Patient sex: M
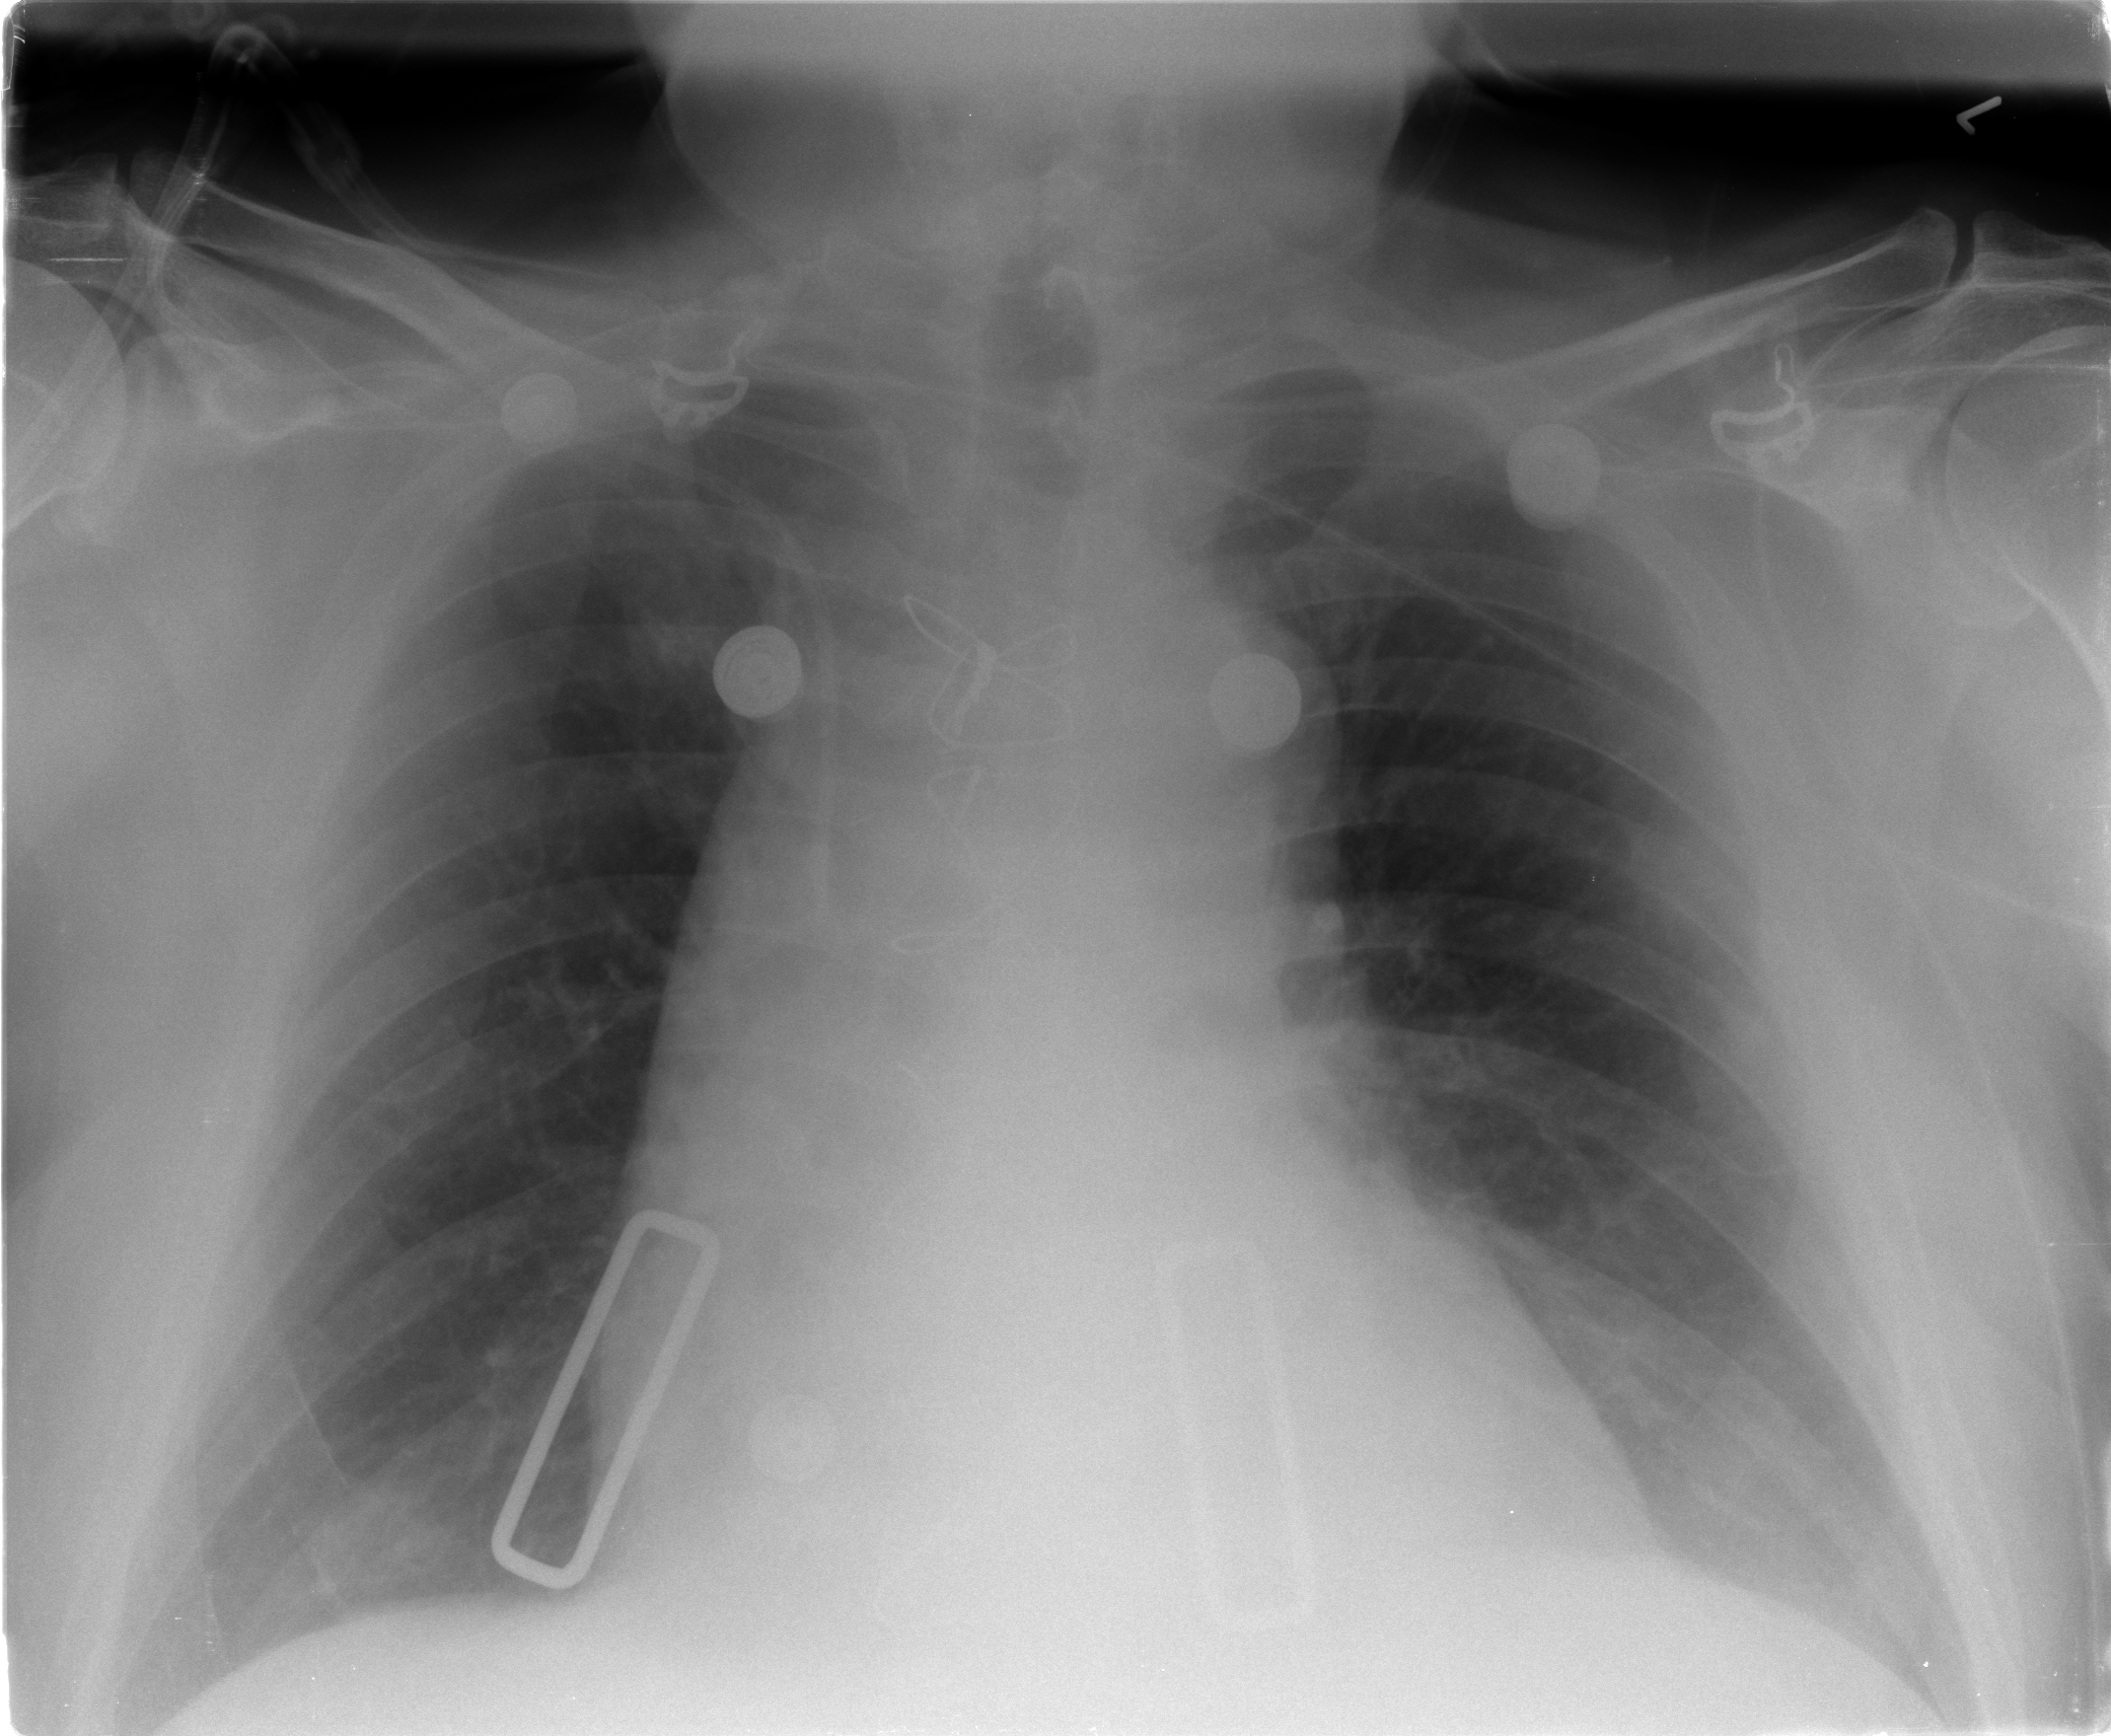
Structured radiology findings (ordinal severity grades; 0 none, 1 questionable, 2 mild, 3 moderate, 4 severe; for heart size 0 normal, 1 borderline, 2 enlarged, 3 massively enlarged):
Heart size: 2
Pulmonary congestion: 2
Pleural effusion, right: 0
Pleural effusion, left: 1
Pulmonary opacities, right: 0
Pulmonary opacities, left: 0
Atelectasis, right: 0
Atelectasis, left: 2